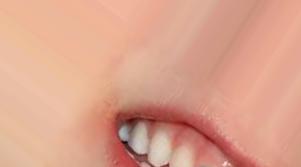
Condition: Tooth Discoloration